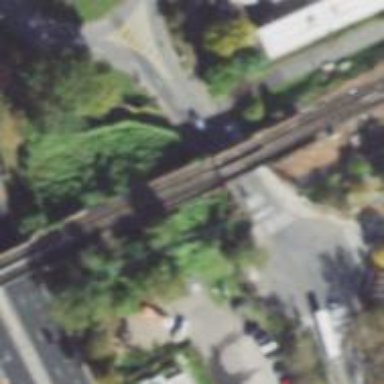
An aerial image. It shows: Bridge over electrified railway tracks.